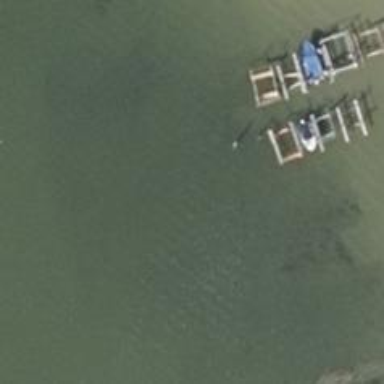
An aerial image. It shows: Man-made pier.